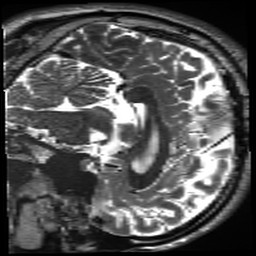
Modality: inplaneT2
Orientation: sagittal
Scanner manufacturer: siemens
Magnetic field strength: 3 T
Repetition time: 11 s
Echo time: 0.059 s